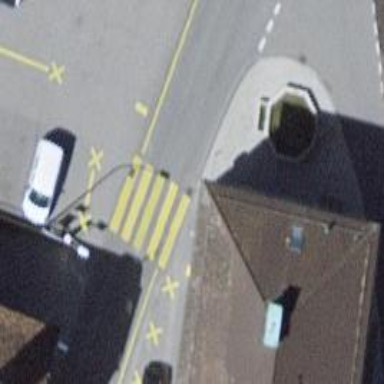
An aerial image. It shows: Marked crossing with zebra stripes on the road.